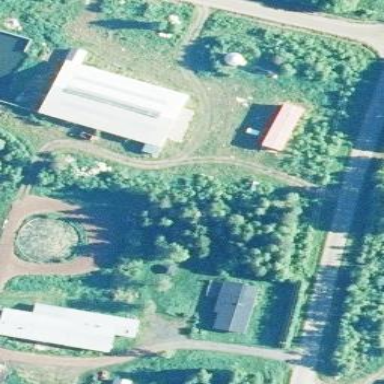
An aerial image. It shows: Farmyard area.